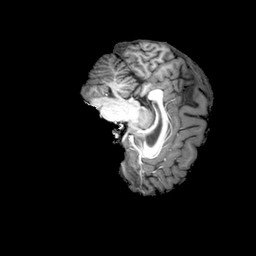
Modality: T1w
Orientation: sagittal